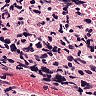
Metastatic tissue present: yes